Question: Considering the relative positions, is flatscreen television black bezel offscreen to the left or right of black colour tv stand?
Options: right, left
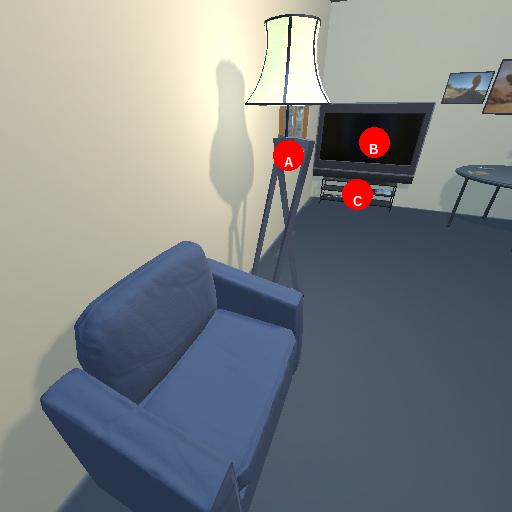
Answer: right